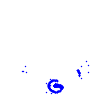
Particle: electron